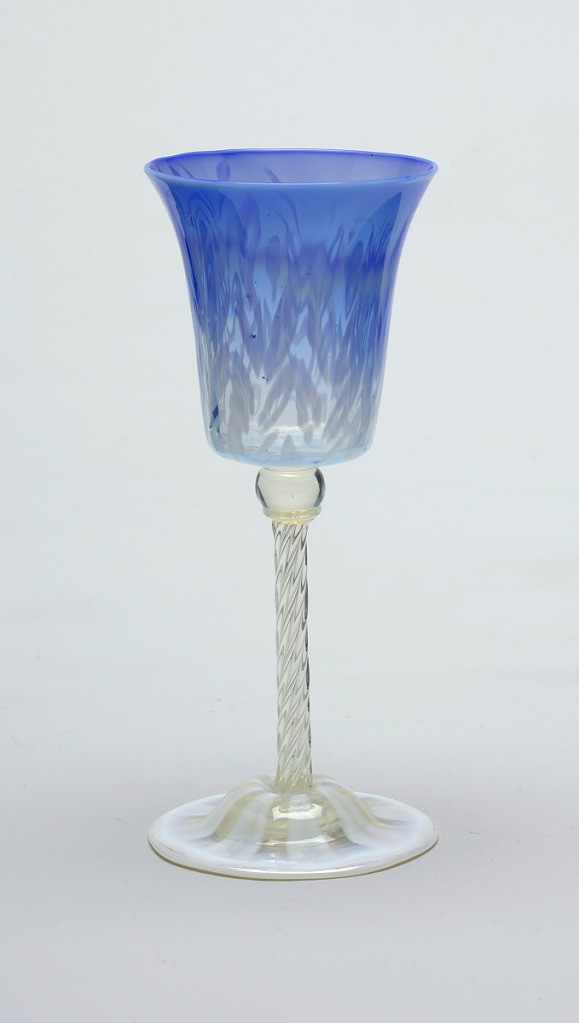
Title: Goblet
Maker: Louis Comfort Tiffany, American, 1848–1933
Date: ca. 1900
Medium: Favrile glass
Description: a&c) Inverted bell-shaped cups with deep blue upper portion and milky blue-white rims shading into clear glass; domed foot with white rim and eight white tapered pinwheel forms radiating form base of stems. b) The same except that milky blue-white forms more definite frame around leaf pattern on cup and arched foot is almost fully covered by whitish pinwheel design.